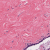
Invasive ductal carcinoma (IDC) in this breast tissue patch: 0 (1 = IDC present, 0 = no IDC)